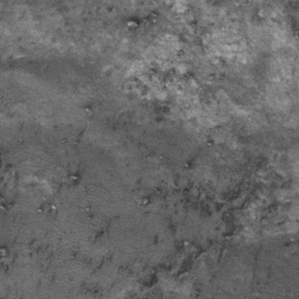
Label: frost